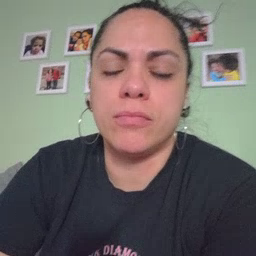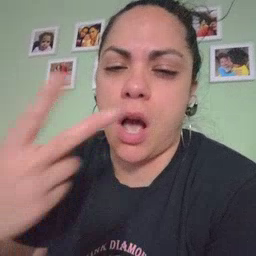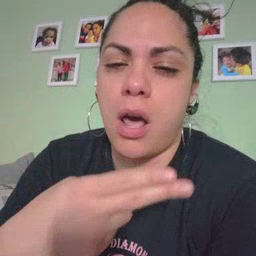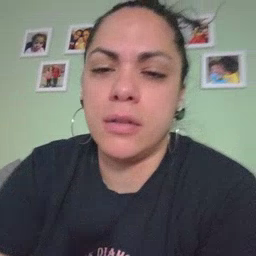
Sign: cut